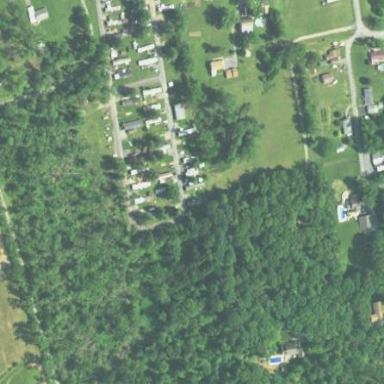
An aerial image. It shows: Residential area with mobile homes.